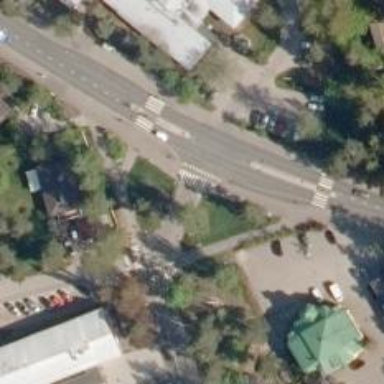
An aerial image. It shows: Road with "give way" sign.